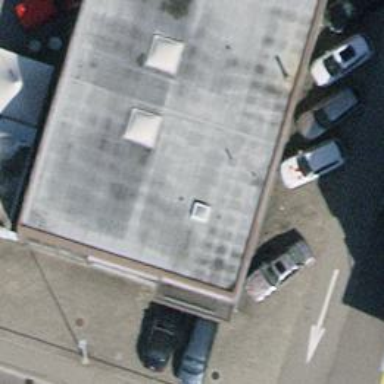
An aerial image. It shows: Car repair shop.